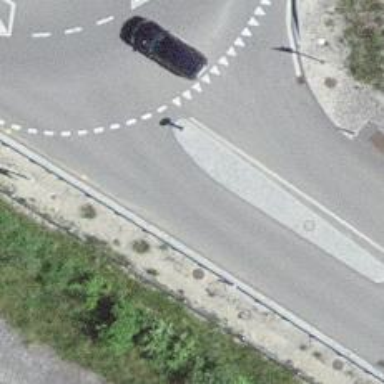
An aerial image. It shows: Traffic calming island.